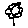
Label: flower